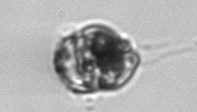
Label: Proterythropsis